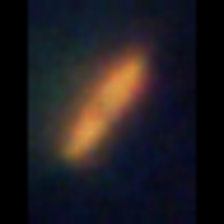
Taxon: Pennate
Group: Diatoms